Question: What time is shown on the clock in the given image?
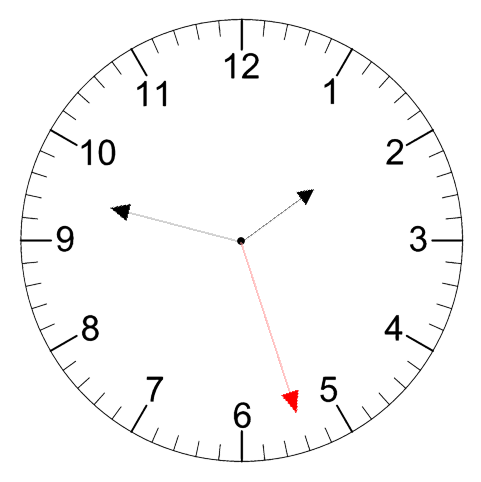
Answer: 01:47:27